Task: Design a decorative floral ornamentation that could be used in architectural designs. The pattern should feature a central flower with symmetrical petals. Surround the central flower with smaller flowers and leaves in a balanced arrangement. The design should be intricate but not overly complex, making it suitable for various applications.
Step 1318:
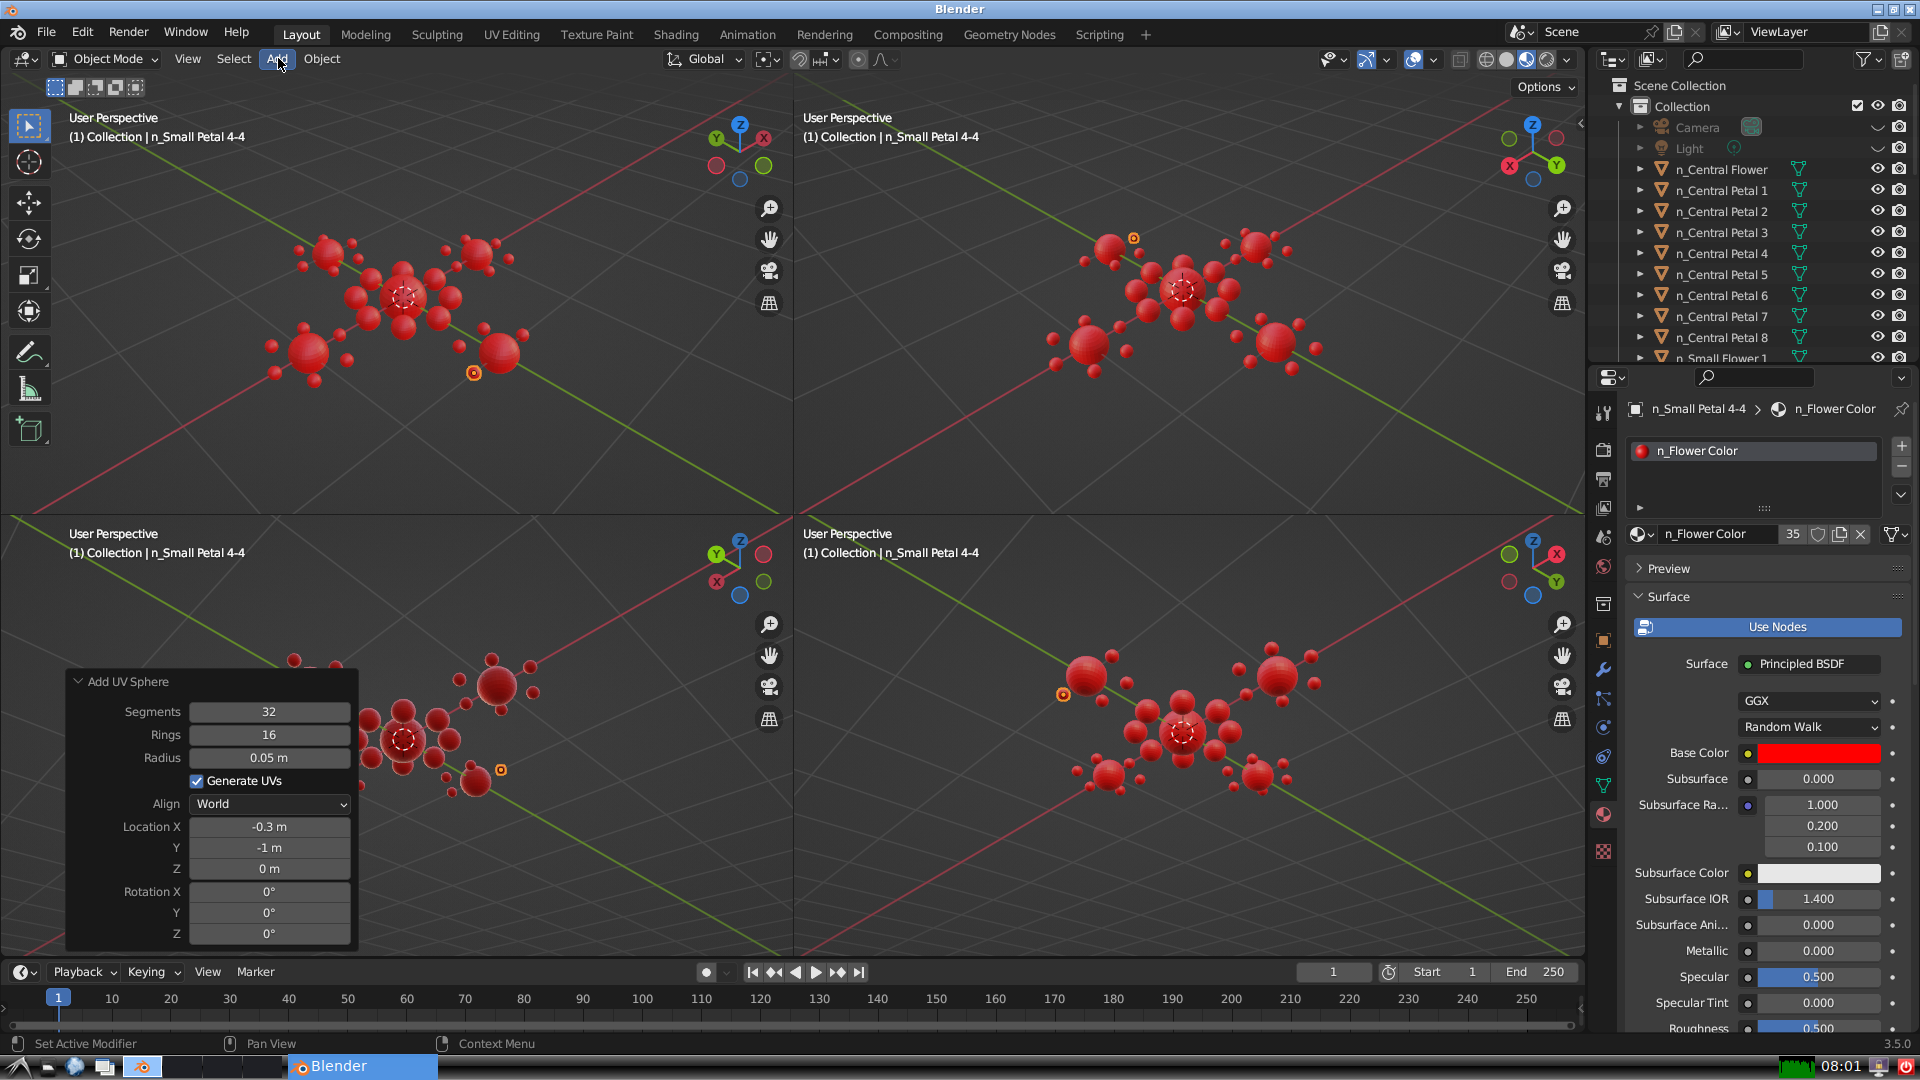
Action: click: no